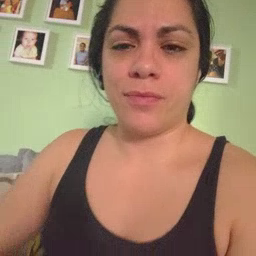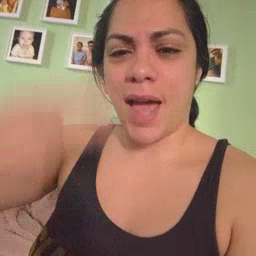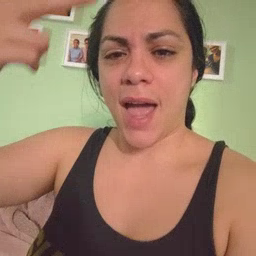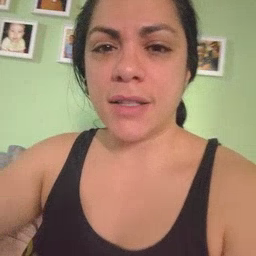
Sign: high